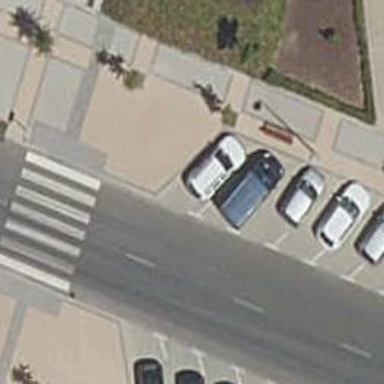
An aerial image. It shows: Kerb barrier.